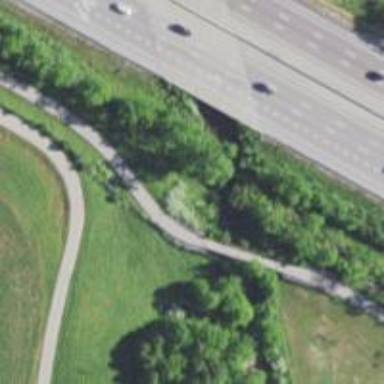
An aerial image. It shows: Bridge over cycleway.